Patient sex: M
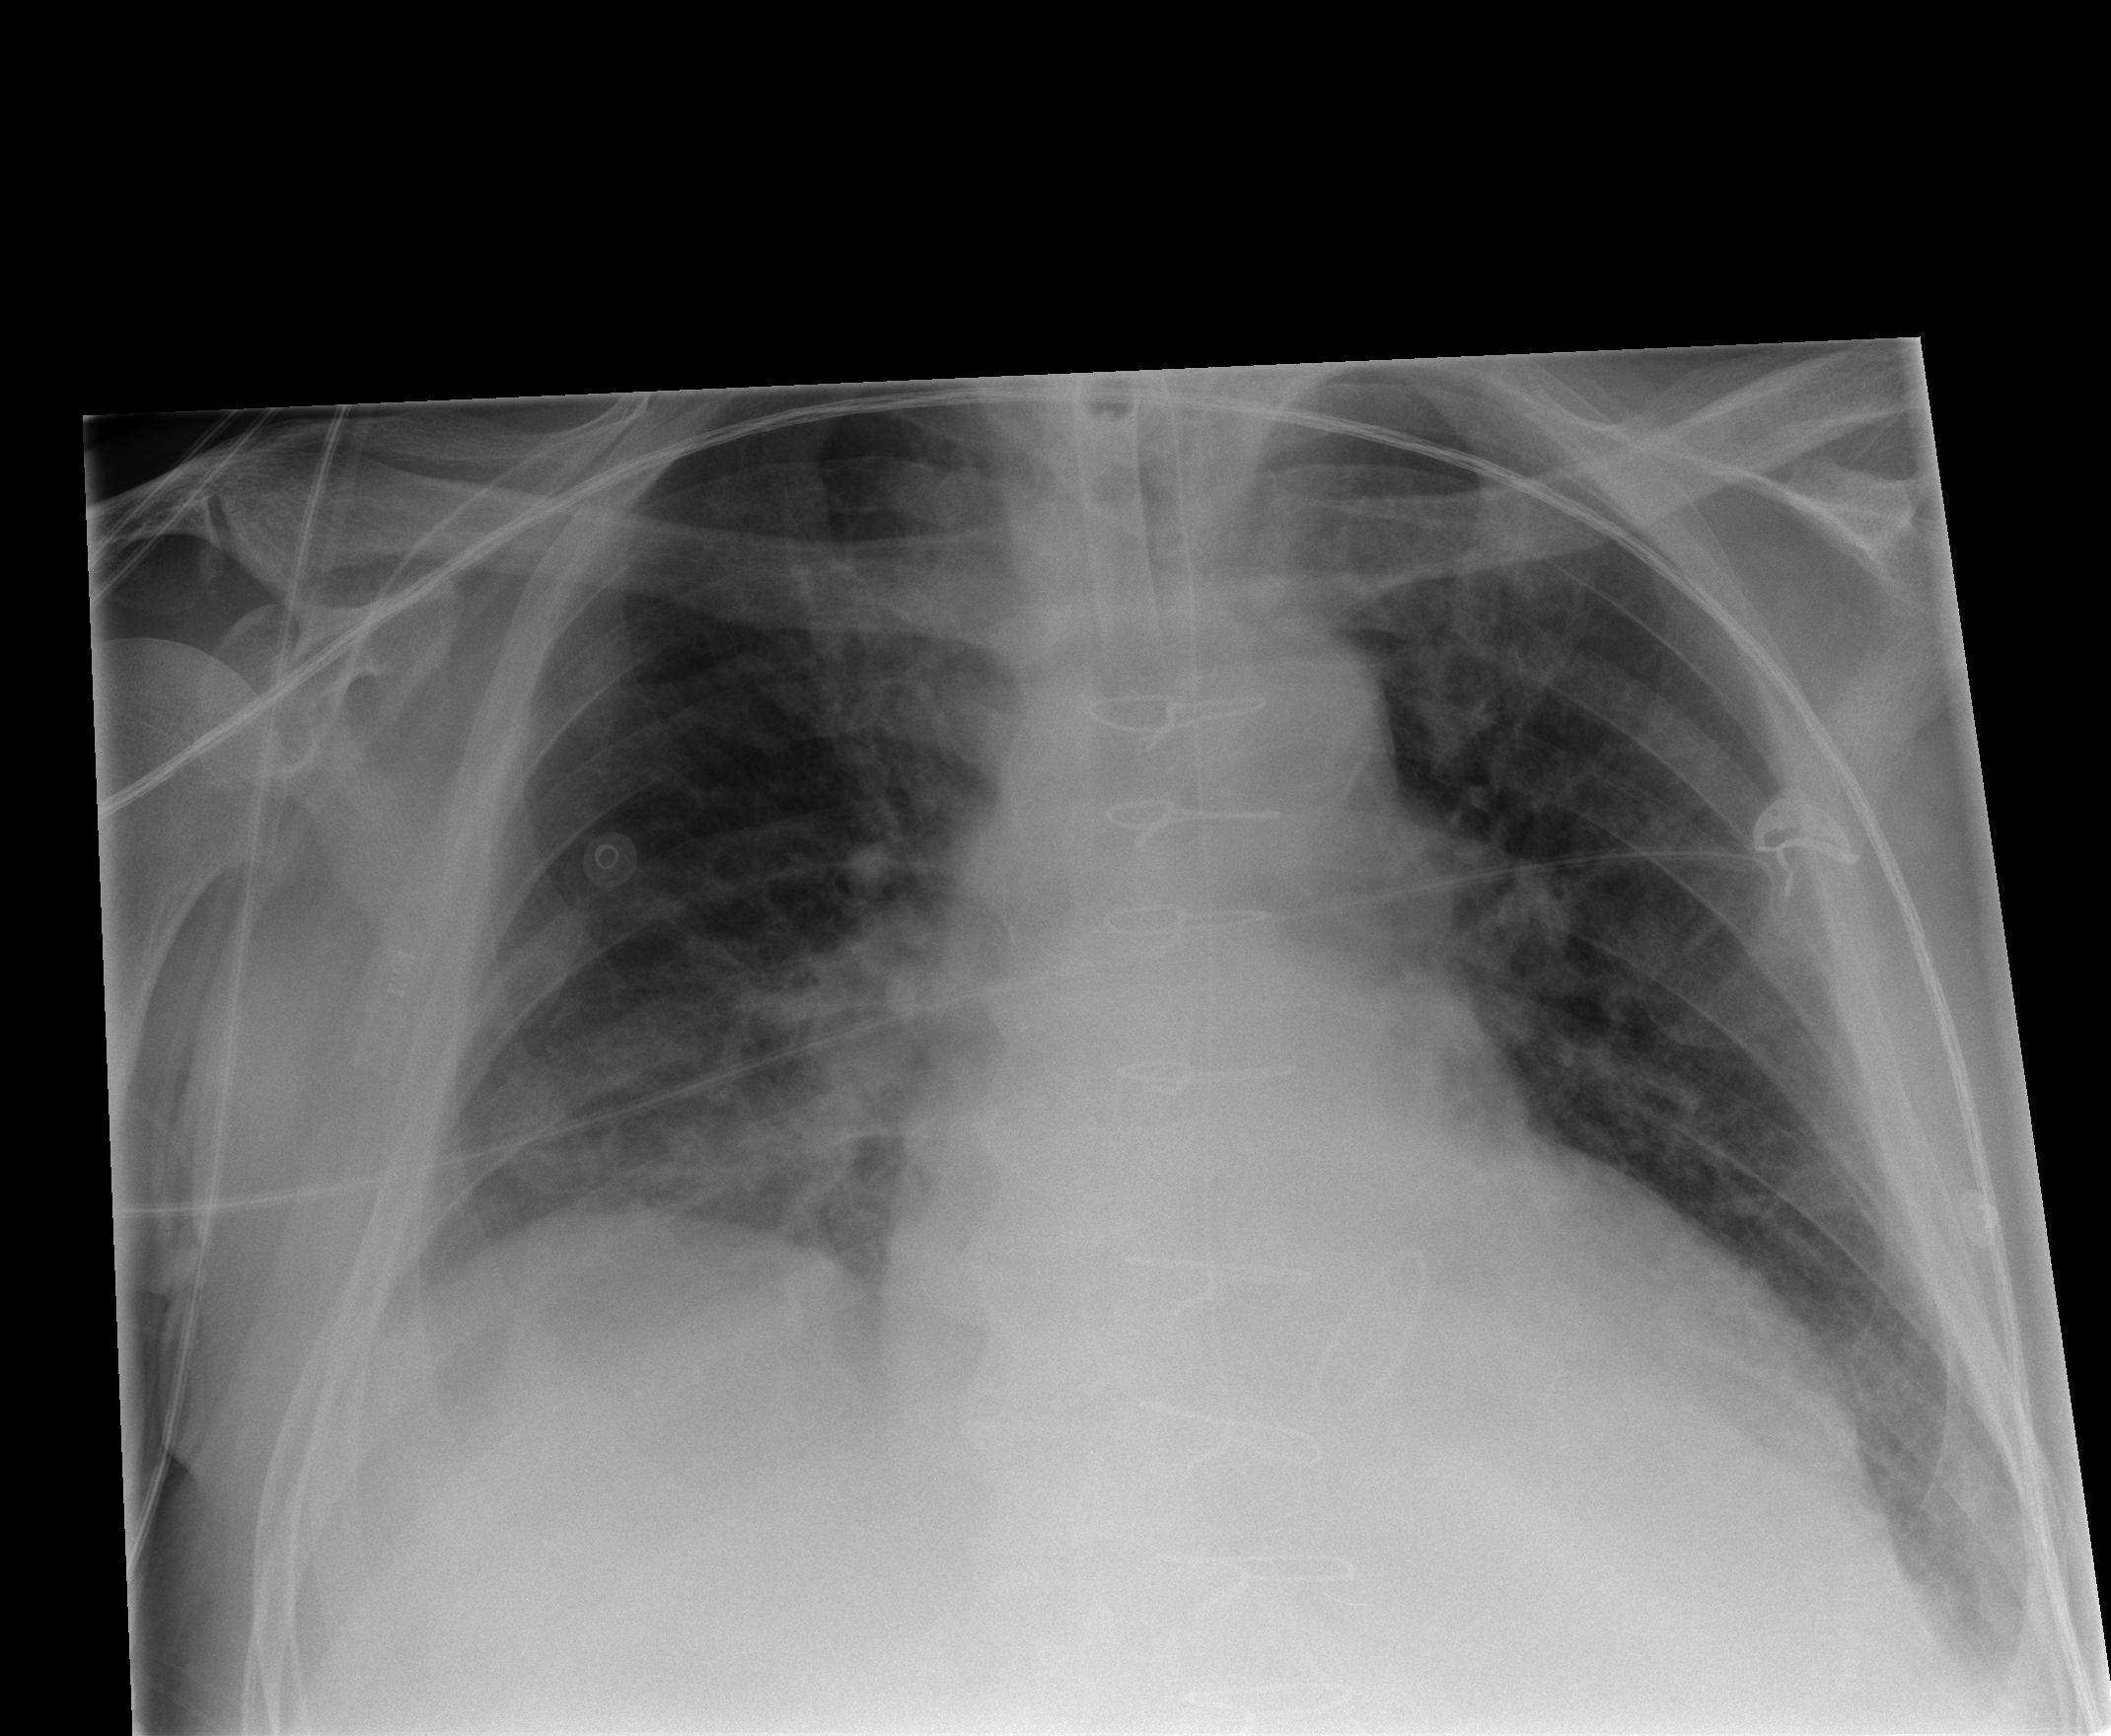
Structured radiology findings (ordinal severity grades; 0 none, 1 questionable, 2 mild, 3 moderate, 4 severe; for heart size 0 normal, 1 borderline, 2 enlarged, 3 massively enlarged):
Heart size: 2
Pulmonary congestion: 2
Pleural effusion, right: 1
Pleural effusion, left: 1
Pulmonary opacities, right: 0
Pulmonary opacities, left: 0
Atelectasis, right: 2
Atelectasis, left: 2